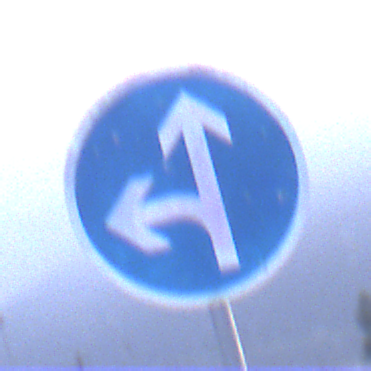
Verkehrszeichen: VorgeschriebeneFahrtrichtungGeradeausOderLinks
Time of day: SunriseSunset
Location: Outdoor (Urban)
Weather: Overcast
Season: NotSpecified
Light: Natural